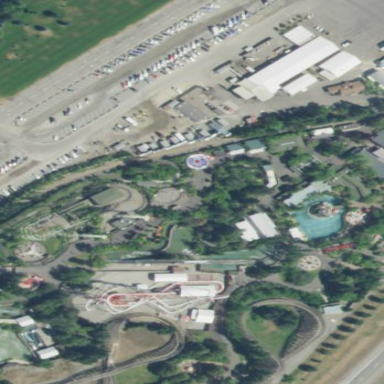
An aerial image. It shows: Amusement ride.